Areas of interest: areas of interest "Shanghai Pudong New Area Zhuqiao Town Cultural Center"
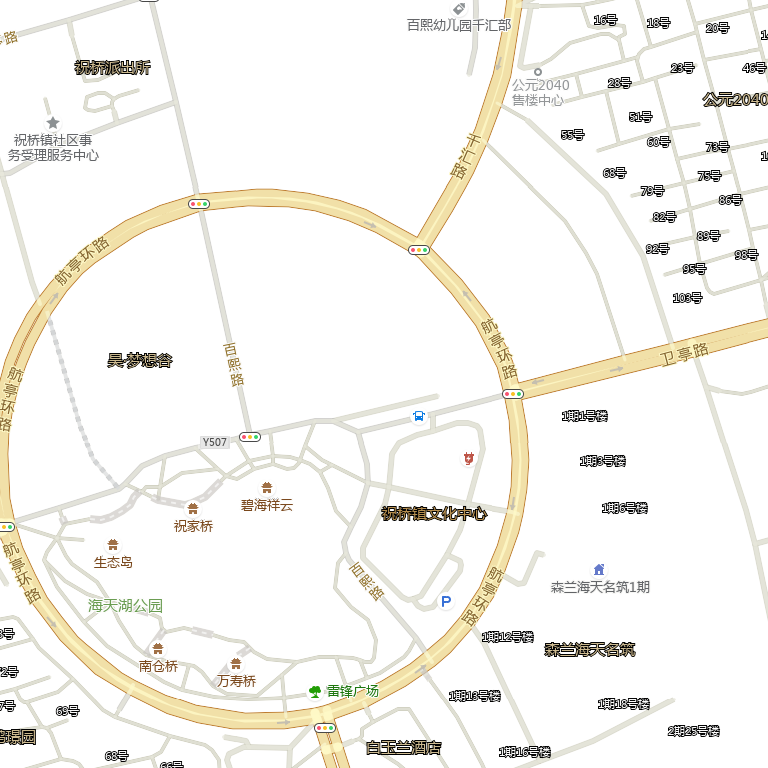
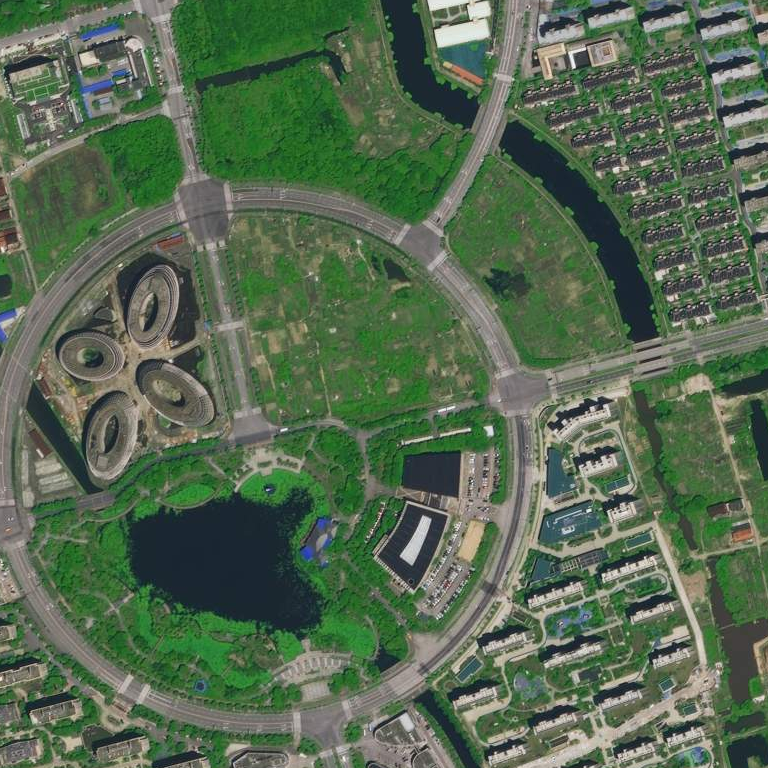